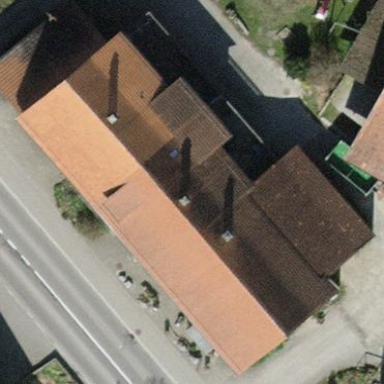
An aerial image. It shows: Gabled roof farm building.